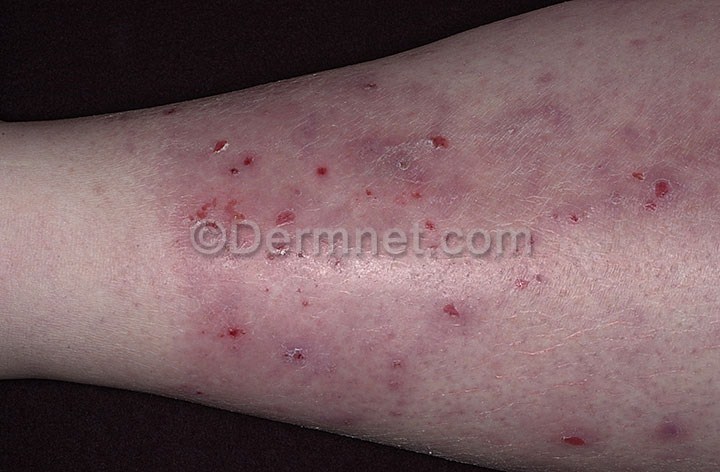
Disease: Eczema Photos